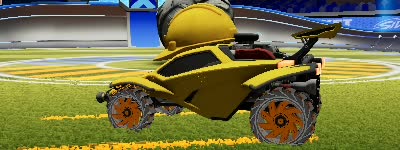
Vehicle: octane